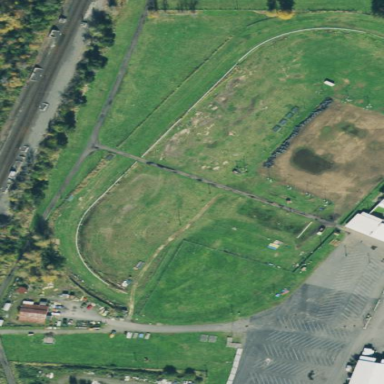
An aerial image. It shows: Track located within leisure land area.